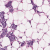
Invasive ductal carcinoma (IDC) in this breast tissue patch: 1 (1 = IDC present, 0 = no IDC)